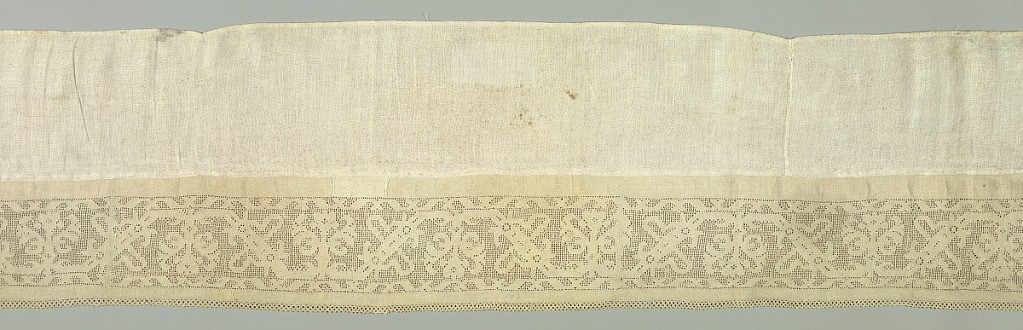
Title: Panel
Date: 17th century
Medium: linen Technique: withdrawn element work; bobbin lace
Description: Panel edged on one side with a wide border in a design showing a conventionalized vine pattern. Trimmed with bobbin lace.